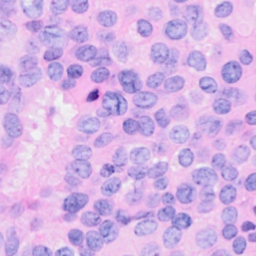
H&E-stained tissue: Breast